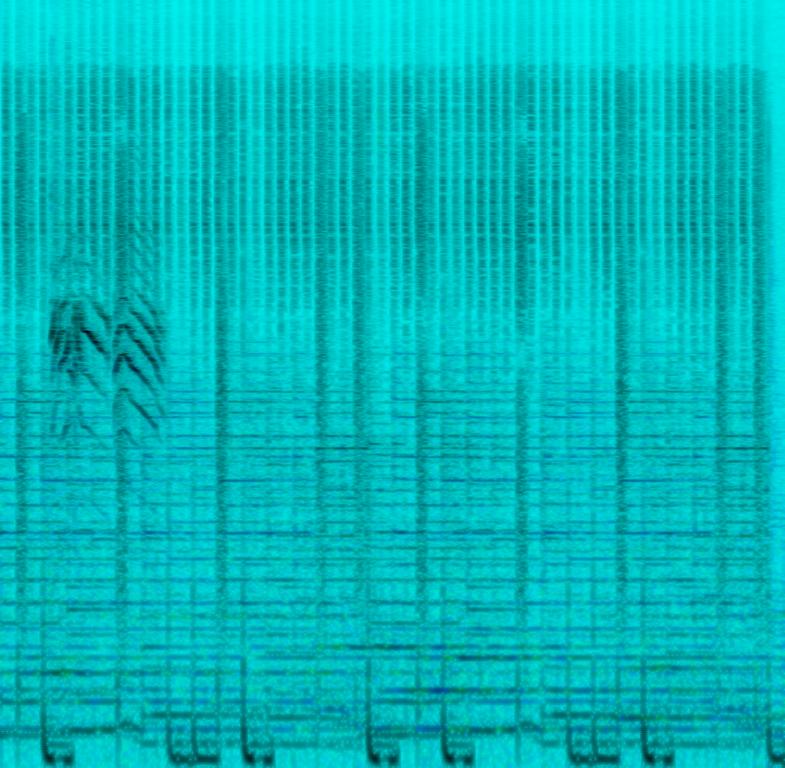
The low quality recording features an alternative rock song that consists of crushed snare hits, punchy kick, shimmering hi hats, groovy bass guitar, widely spread electric rhythm guitar and wide mellow synth pad, followed by some squeaky sound effects. It sounds groovy.